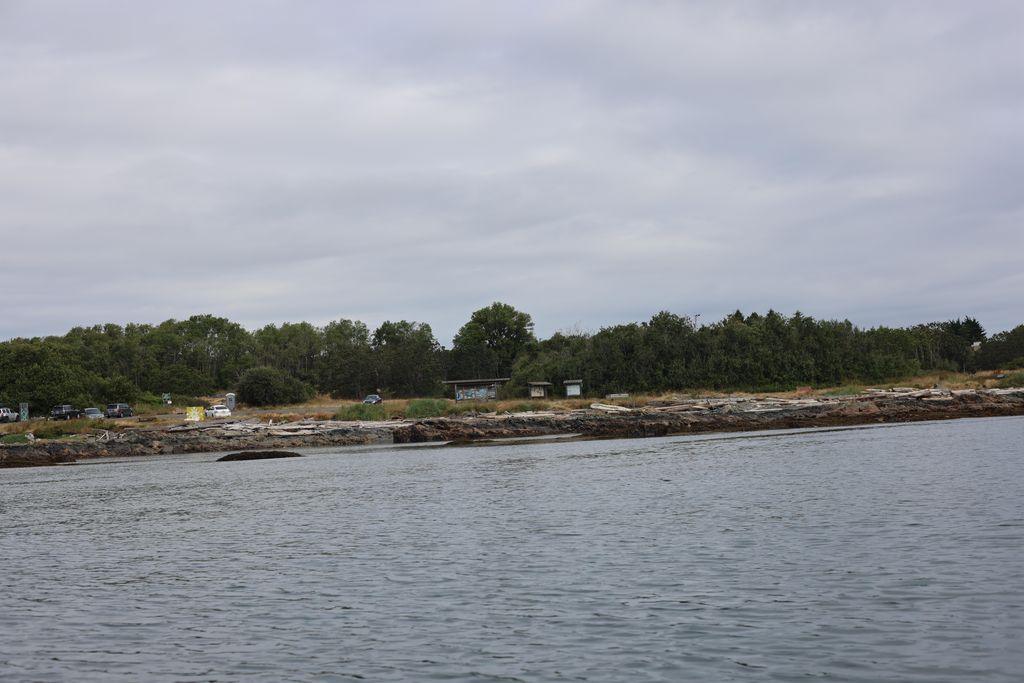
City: victoria